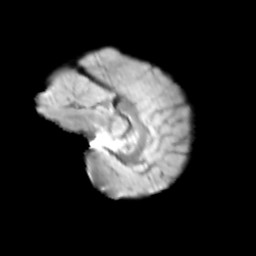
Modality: T2w
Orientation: sagittal
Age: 11
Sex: female
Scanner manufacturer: siemens
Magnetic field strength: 3 T
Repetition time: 3.8 s
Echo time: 0.07 s